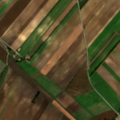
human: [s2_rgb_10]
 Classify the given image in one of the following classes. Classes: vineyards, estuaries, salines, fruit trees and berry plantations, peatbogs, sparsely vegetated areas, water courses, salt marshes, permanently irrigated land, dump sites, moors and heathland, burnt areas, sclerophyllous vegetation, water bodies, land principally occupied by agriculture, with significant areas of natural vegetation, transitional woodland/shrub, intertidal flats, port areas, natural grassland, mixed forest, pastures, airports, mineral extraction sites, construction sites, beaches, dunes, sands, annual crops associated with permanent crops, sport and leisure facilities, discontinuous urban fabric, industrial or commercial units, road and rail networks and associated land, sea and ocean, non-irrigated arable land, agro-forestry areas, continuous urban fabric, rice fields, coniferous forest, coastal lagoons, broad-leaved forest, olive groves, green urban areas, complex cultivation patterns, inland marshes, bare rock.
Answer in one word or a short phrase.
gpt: non-irrigated arable land, land principally occupied by agriculture, with significant areas of natural vegetation